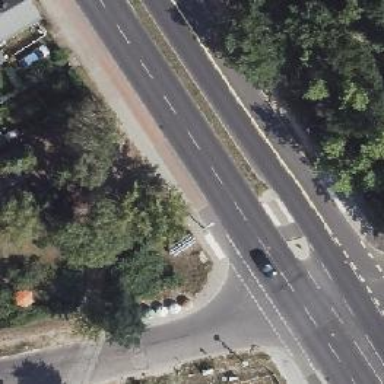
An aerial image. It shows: Secondary road with asphalt surface. There is cycle track on the right side of the road.